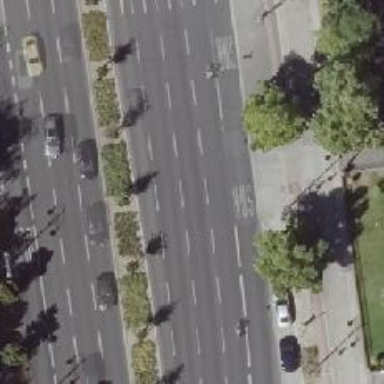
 there is parallel parking lane and shared busway with bus lane."